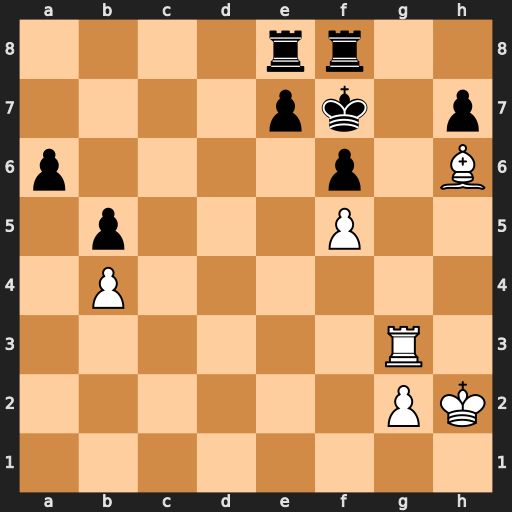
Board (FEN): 4rr2/4pk1p/p4p1B/1p3P2/1P6/6R1/6PK/8
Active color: w
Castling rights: -
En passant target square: -
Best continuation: Rg7#